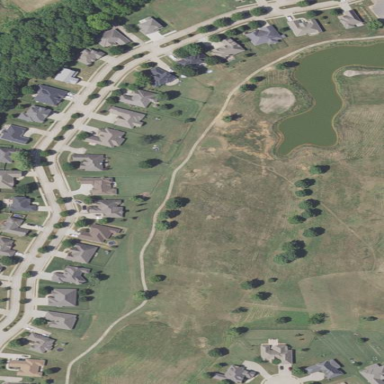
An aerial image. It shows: Area of grass designated as out of bounds for golf purposes.